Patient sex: M
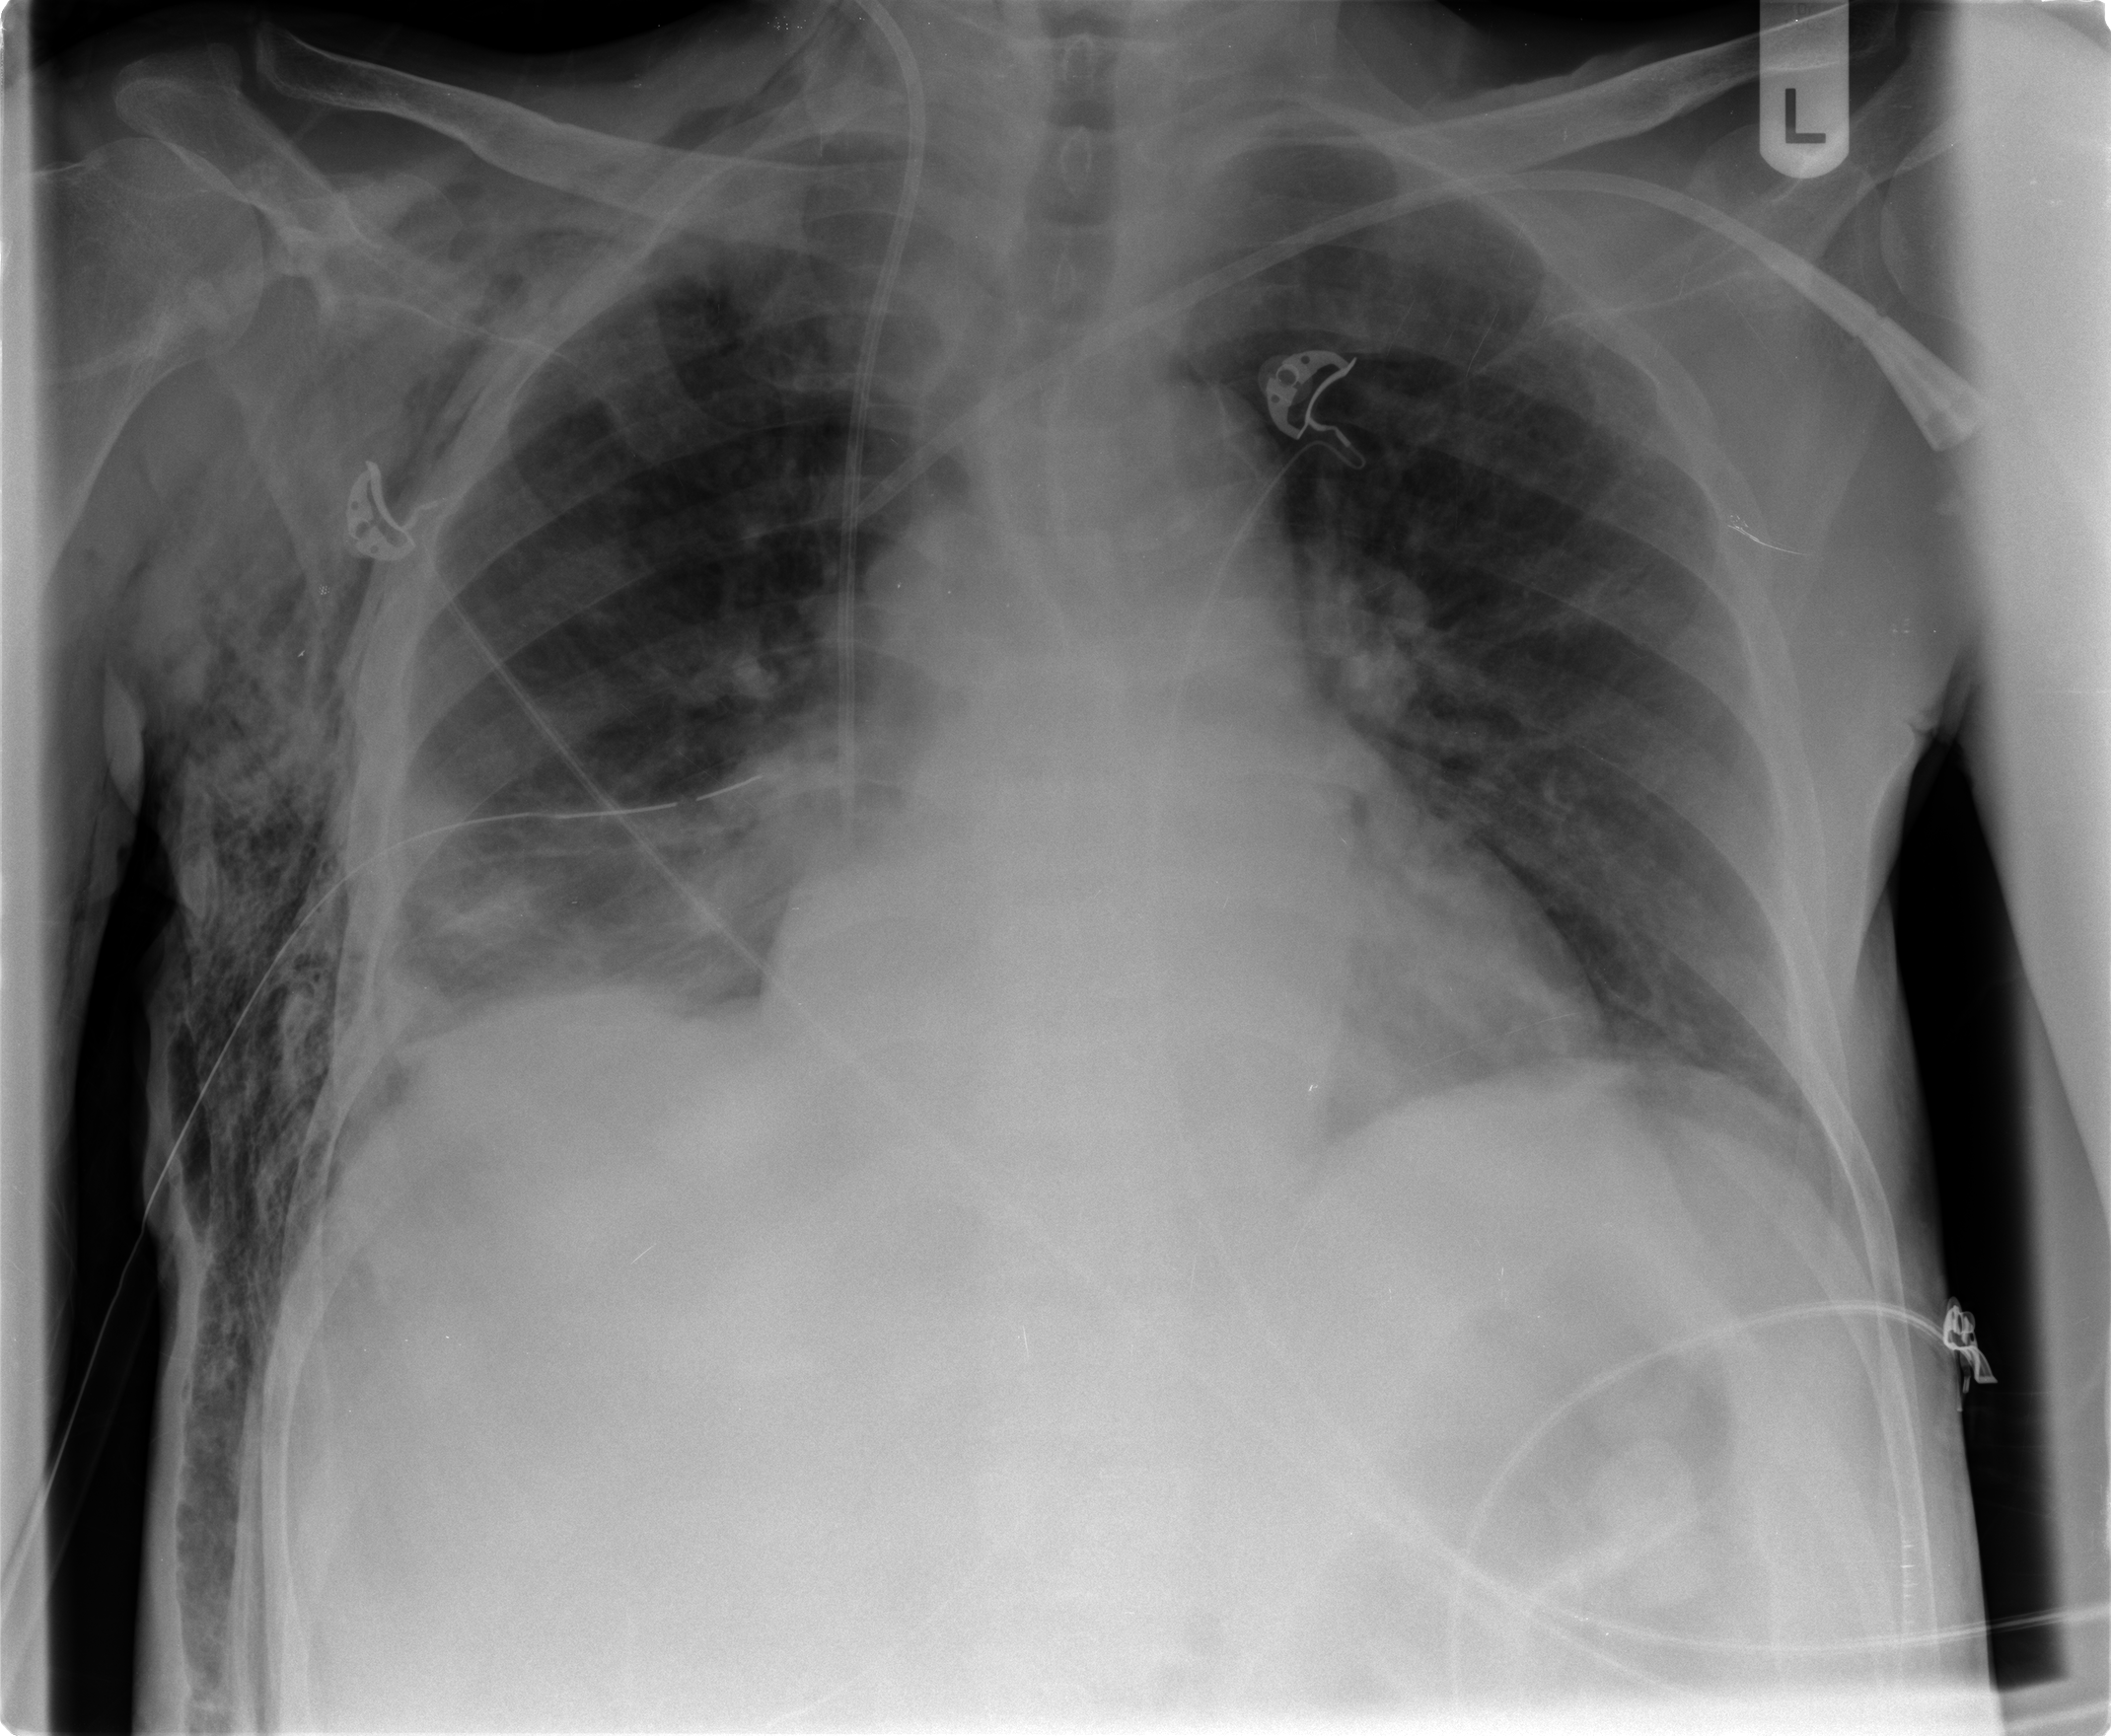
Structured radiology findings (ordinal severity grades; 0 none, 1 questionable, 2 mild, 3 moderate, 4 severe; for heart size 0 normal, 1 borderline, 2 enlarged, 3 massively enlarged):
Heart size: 2
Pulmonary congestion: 1
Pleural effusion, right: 1
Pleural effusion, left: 0
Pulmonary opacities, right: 0
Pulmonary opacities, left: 0
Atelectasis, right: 2
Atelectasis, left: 1